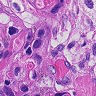
Metastatic tissue present: yes